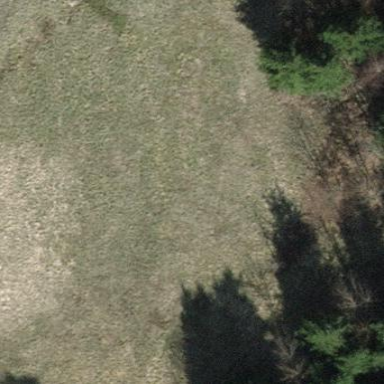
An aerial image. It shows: Beautiful meadow.